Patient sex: M
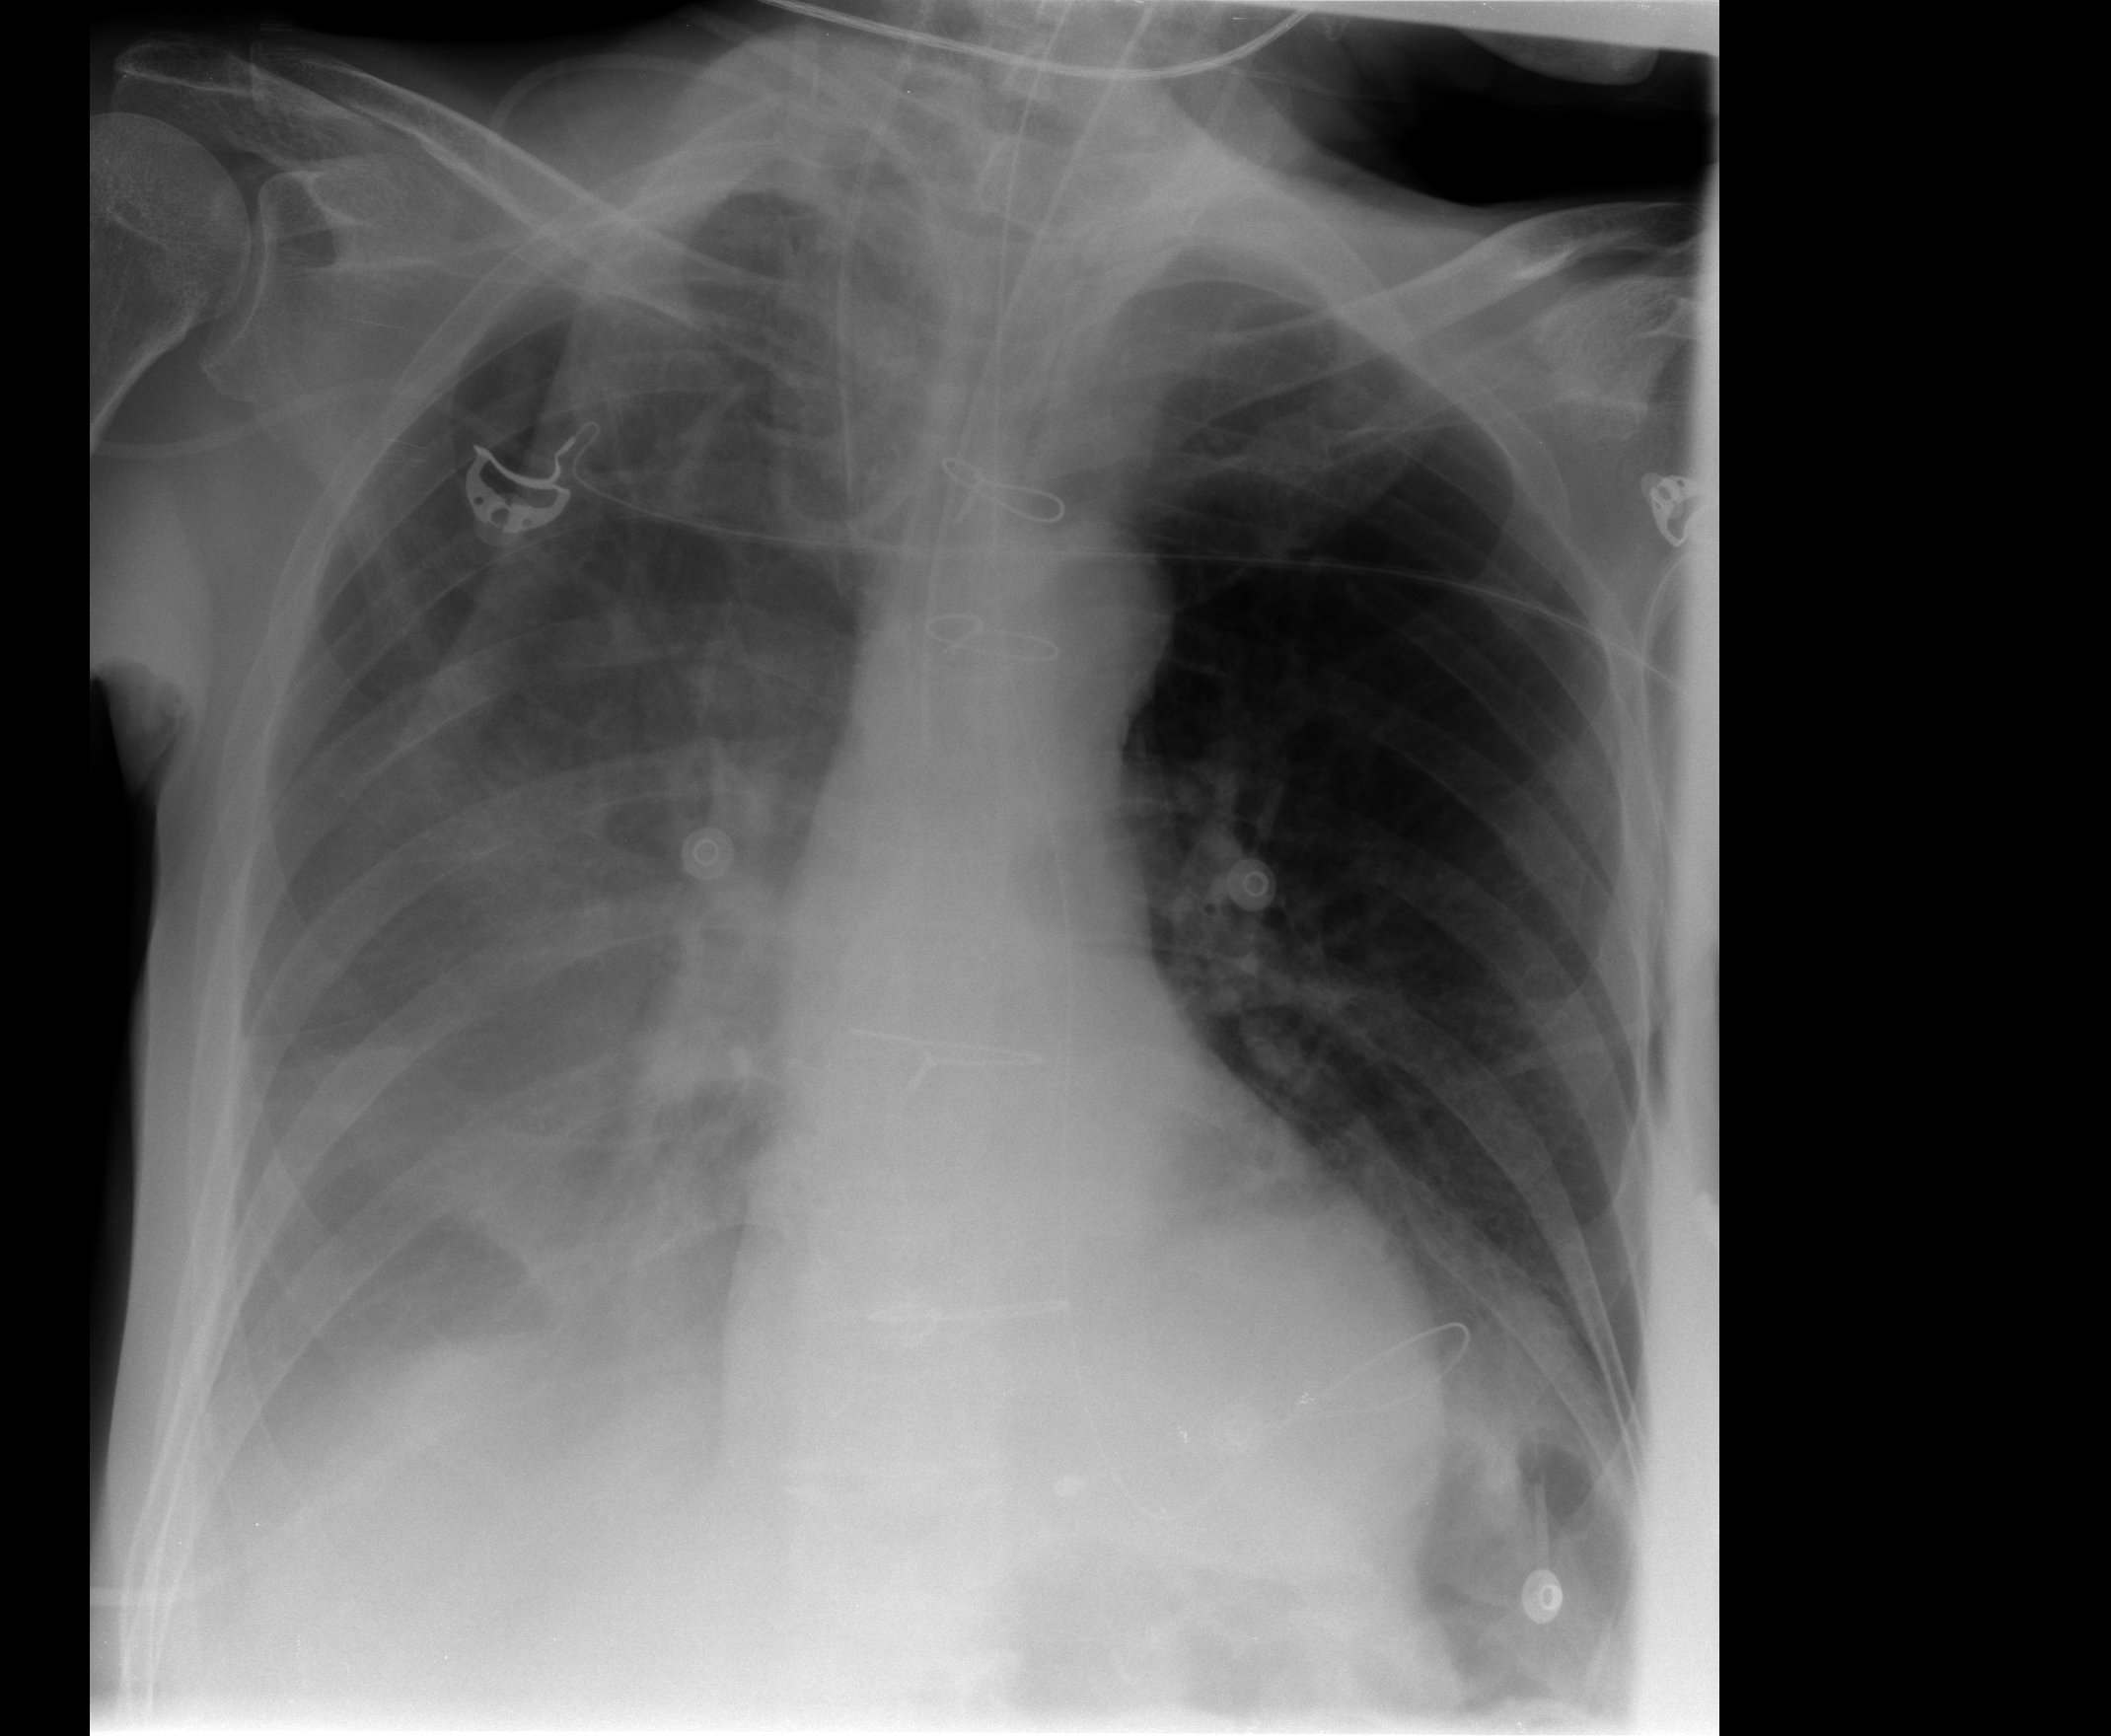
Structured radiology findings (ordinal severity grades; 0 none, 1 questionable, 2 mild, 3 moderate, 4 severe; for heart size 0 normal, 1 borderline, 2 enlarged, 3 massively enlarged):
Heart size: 0
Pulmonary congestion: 0
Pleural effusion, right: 3
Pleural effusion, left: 0
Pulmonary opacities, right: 0
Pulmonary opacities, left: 0
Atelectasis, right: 3
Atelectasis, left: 0